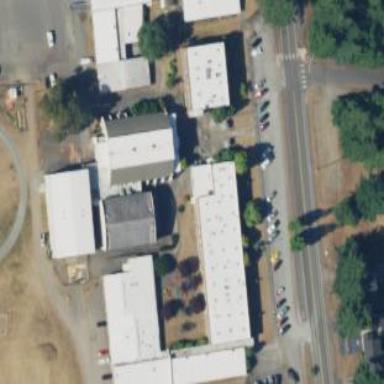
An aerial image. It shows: Community center building that serves as school.